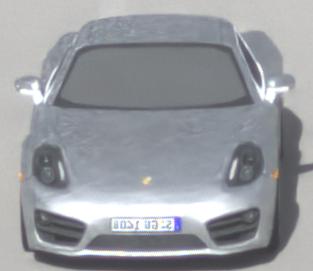
Make: Porsche
Model: Cayman
Detailed model: Cayman (981C)
Model produced from: 2013/03
Model produced until: 2014/04
Doors: 2
Color: white
Road condition: dry road
Daytime: morning or afternoon
Contrast: low contrast